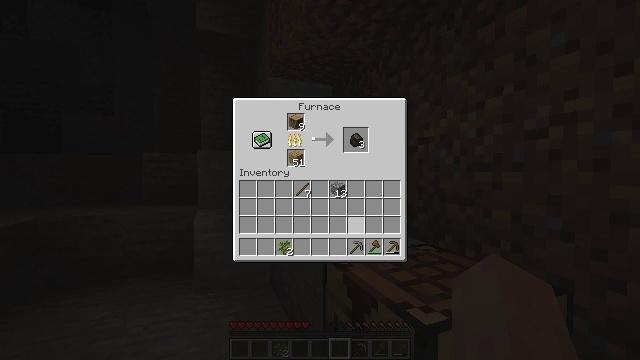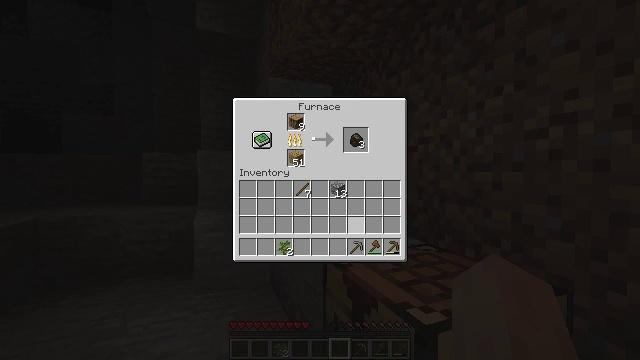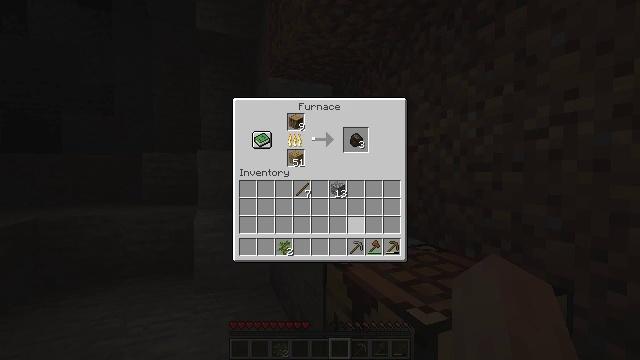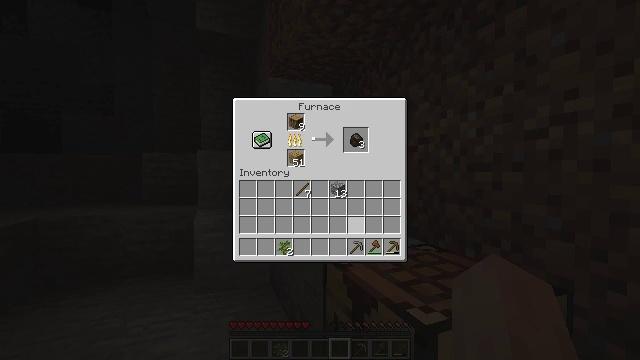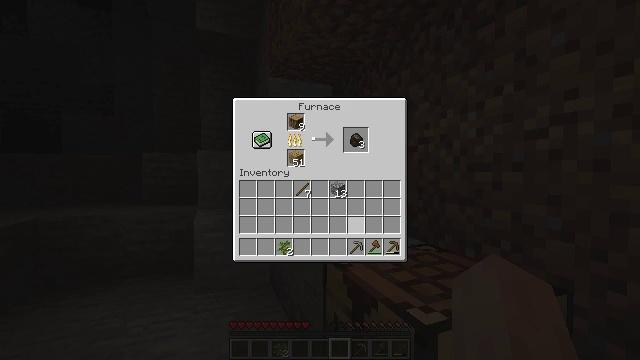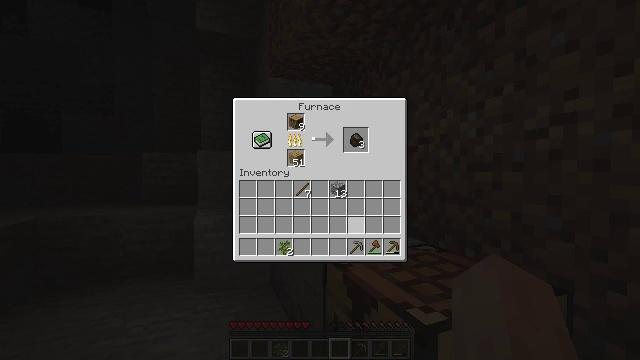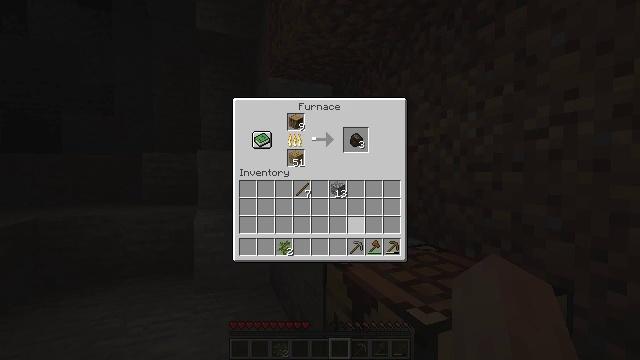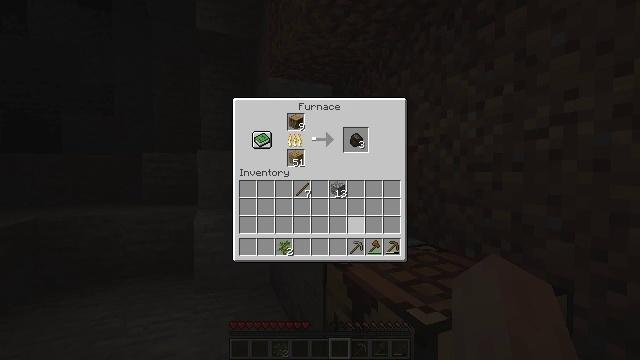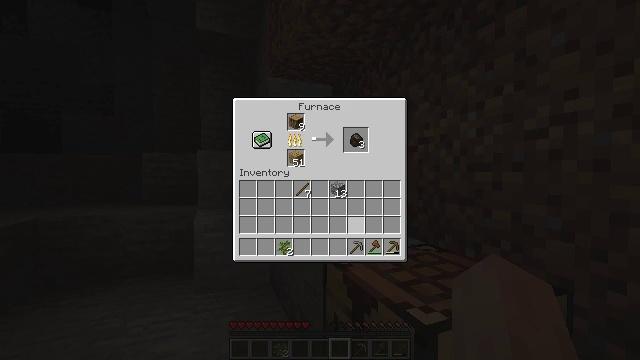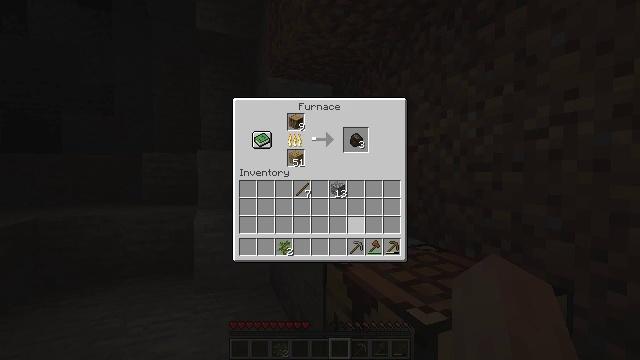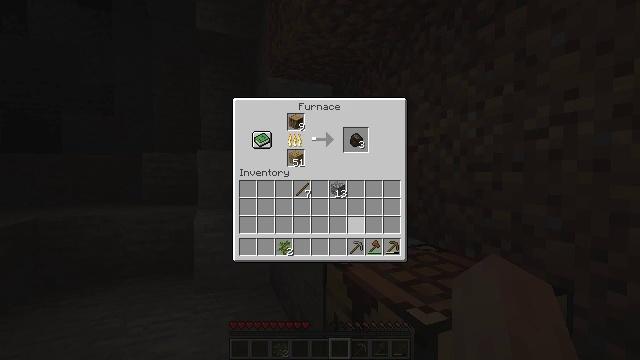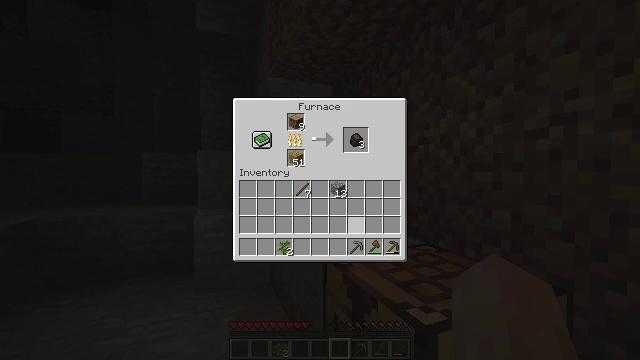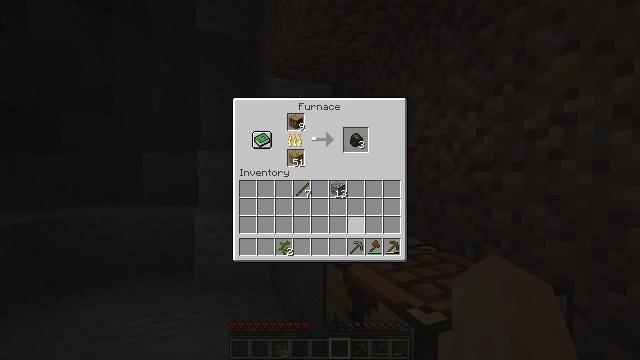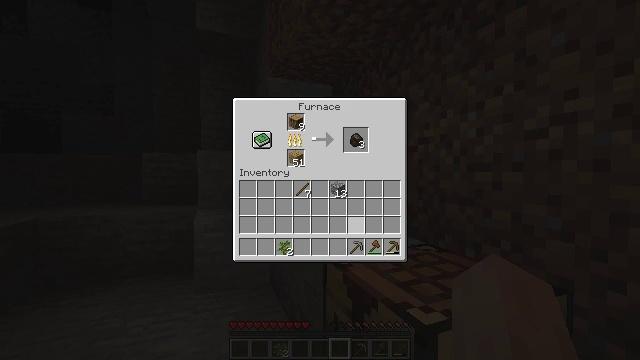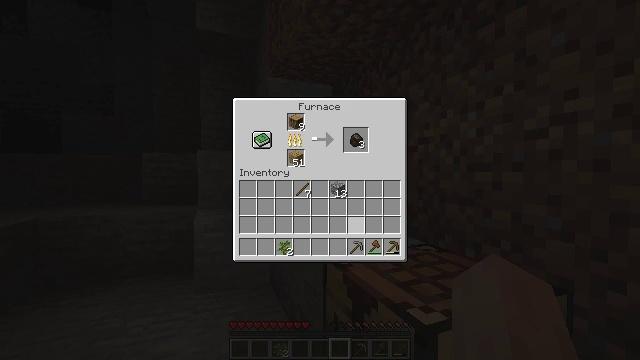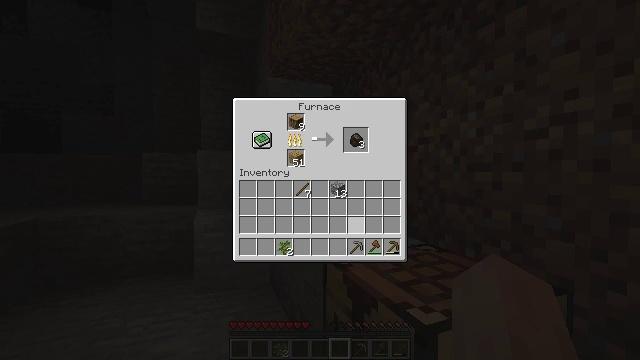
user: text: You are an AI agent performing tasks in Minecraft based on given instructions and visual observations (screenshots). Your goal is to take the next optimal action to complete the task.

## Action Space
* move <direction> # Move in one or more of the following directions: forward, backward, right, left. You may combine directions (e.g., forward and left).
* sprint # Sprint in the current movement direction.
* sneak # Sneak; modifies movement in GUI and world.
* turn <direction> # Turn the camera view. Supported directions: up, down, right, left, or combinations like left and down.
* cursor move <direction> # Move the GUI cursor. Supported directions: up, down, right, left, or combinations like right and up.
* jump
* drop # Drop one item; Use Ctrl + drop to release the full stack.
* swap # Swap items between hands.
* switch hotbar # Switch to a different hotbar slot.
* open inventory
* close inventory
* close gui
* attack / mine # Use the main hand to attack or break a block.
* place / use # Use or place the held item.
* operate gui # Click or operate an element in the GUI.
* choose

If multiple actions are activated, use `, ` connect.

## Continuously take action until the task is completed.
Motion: motion action
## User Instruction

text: Use the furnace to obtain charcoal.
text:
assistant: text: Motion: no_op
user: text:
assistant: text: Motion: no_op
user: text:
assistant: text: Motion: no_op
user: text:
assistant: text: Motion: no_op
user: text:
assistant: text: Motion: no_op
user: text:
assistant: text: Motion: no_op
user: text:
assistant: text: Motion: no_op
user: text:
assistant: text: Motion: no_op
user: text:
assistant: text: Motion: no_op
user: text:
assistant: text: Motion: no_op
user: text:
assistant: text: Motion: no_op
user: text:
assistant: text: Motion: no_op
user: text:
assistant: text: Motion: no_op
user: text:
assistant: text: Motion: no_op
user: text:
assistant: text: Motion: no_op
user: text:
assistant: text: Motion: no_op
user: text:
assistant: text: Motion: no_op
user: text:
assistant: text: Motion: no_op
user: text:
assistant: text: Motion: no_op
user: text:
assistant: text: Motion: no_op
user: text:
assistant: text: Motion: no_op
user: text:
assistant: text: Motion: no_op
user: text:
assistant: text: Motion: no_op
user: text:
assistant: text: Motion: no_op
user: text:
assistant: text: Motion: no_op
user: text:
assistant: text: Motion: no_op
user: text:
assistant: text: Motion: no_op
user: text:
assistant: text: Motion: no_op
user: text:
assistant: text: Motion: no_op
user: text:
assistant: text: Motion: no_op